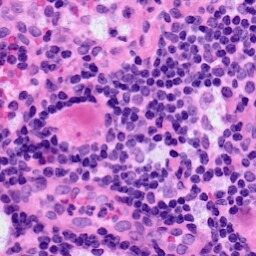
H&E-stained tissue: LymphNode